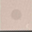
Piece: xx